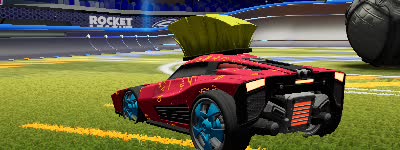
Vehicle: breakout